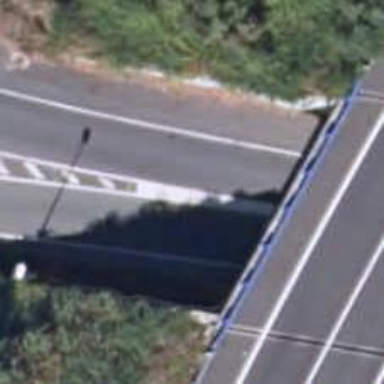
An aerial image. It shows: Tertiary road passing through tunnel with asphalt surface.